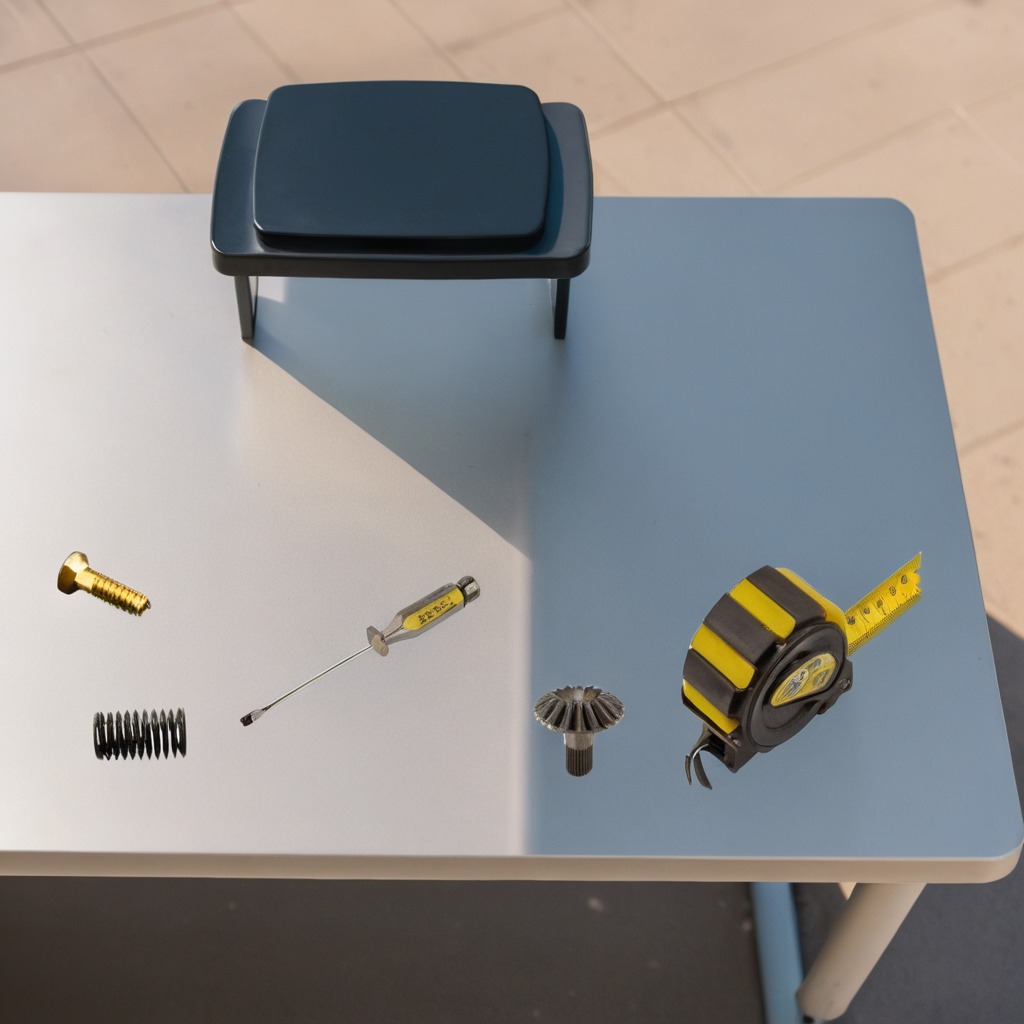
A steel gear with teeth, a measuring tape, a metal machine screw, a coiled metal spring, and a screwdriver are lying on the utility table.